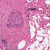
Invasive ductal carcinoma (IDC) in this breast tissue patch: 0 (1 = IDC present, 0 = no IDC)